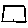
Label: square